Interaction volume radius: 10 \u00c5
Interaction volume height: 30 \u00c5
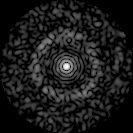
Disorder parameter: 0.8335